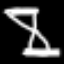
Label: hourglass